Field crop: tomato
Growth stage: 2
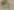
Species: solanum